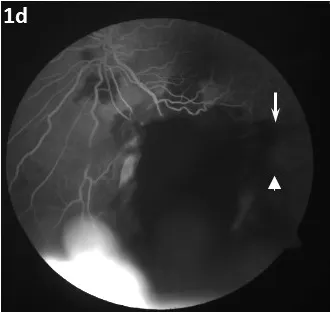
Initial presentation and subsequent fundus photo and OCT 3 d post injury. D) Fluorescein angiography: arterial-venous phase 3 d post-injury illustrating a lack of arterial perfusion (arrowhead: arteriole; arrow: venule).
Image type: ophthalmic_imaging (ophthalmic_angiography)